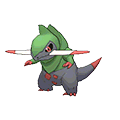
Pok\u00e9mon: fraxure